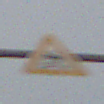
Verkehrszeichen: SchleuderOderRutschgefahr
Umgebung: Outdoor, Nature
Tageszeit: MorningAfternoon
Wetter: PartlyCloudy
Licht: Natural
Jahreszeit: Winter
Kontrast: MediumContrast